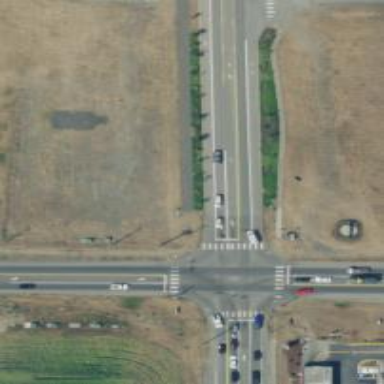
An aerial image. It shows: Uncontrolled footway crossing with zebra markings.